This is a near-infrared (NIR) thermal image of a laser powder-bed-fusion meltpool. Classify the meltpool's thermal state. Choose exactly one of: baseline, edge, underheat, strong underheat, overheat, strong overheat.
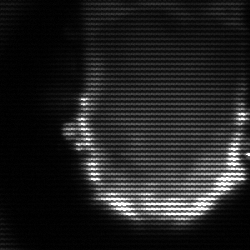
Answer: baseline